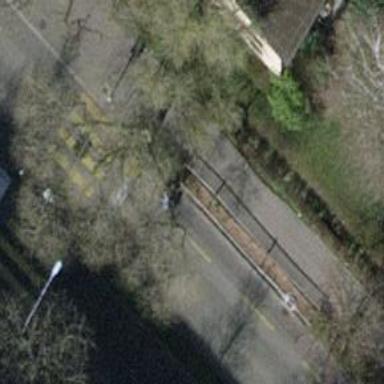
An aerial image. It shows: Avenue of trees.